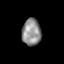
Tissue: lung
Cell type: Epithelial cells
Senescence score: 0.1528
Nuclear area (px): 498
Mean DAPI intensity: 142.719